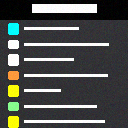
Screen state: on